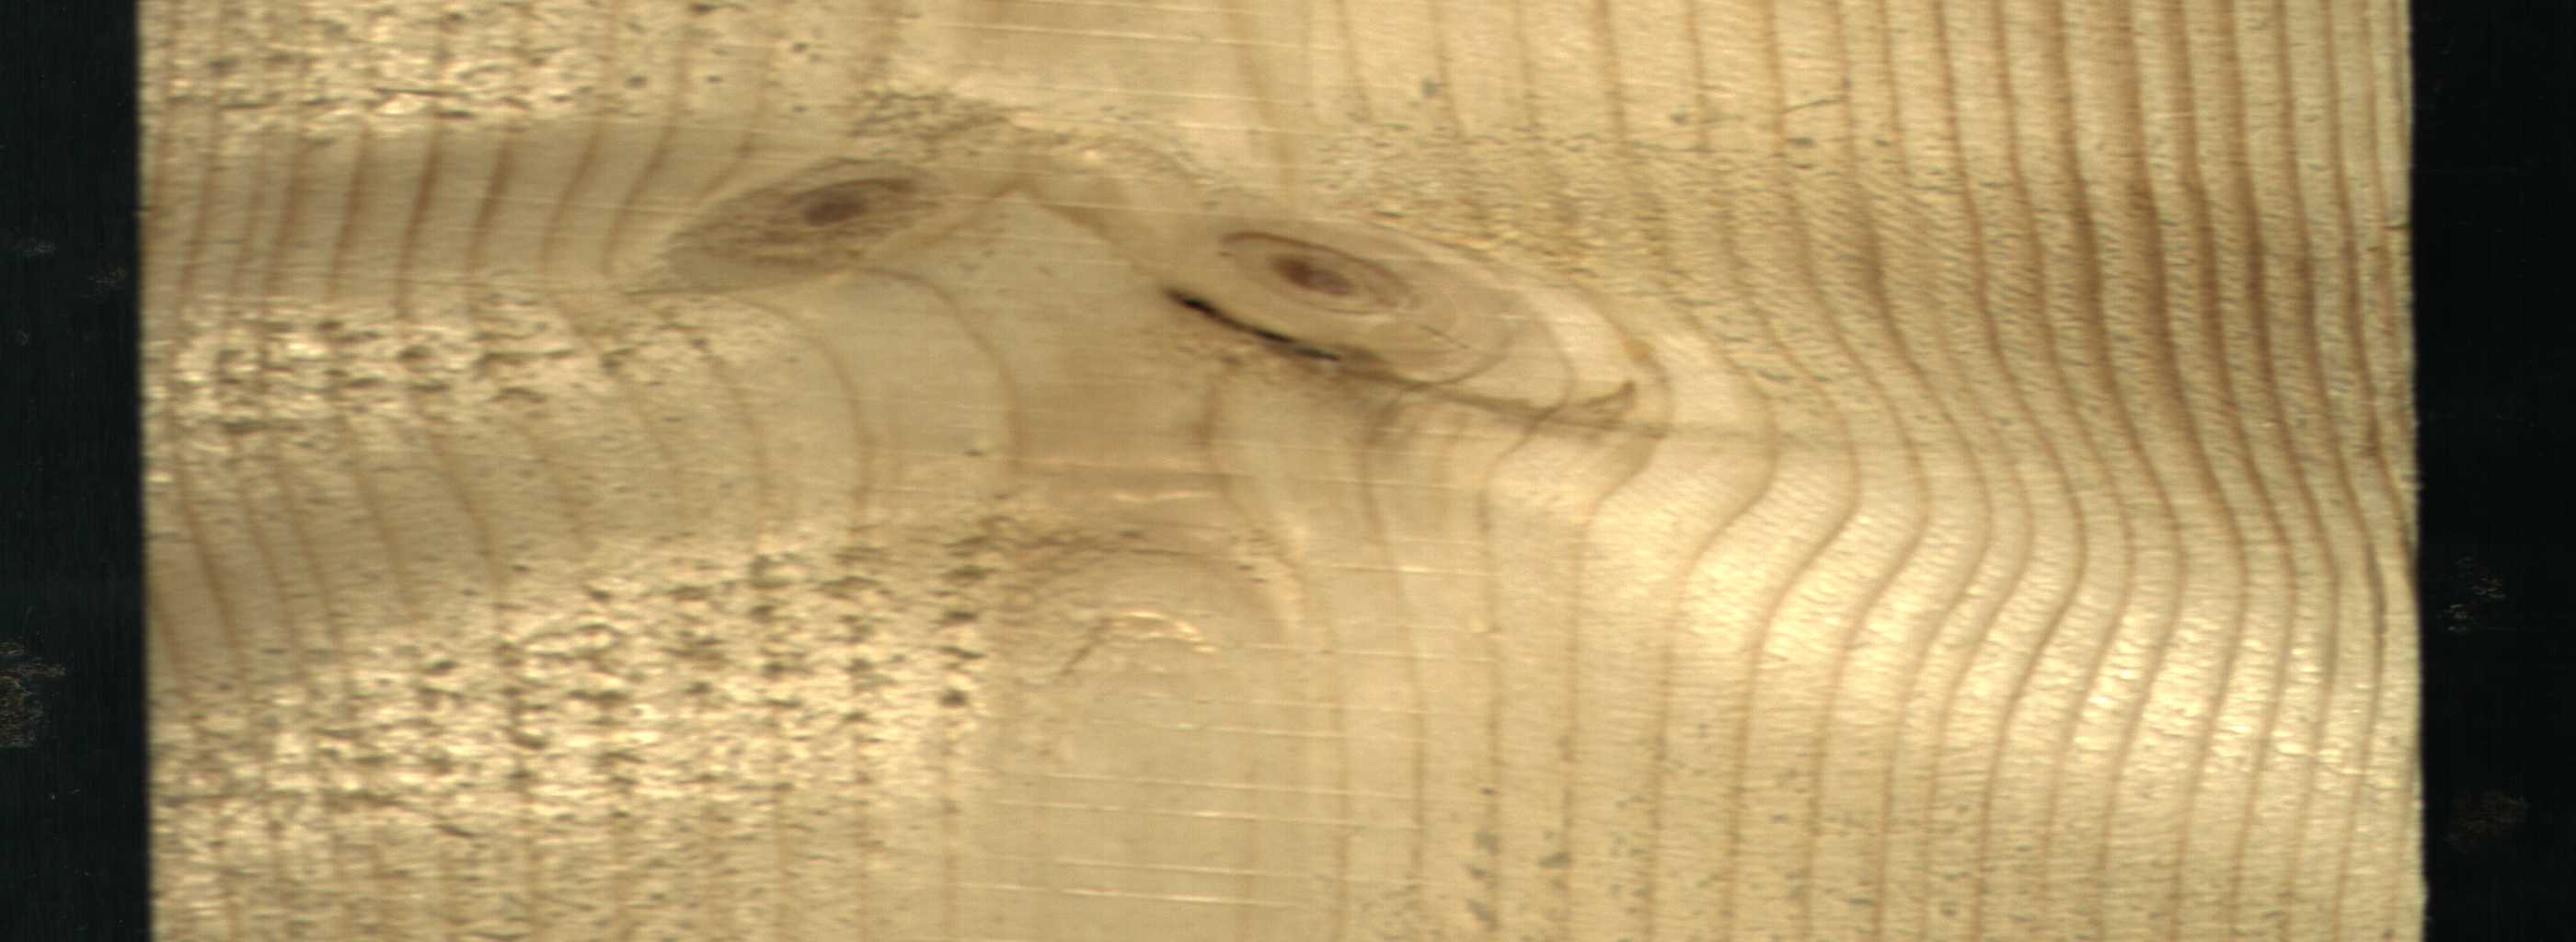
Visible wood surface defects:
resin
Live_Knot
Live_Knot